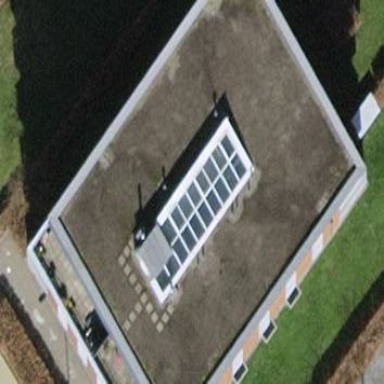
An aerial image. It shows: Residential building with flat roof.